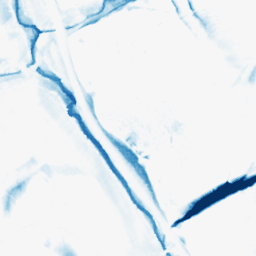
Category: morphological
Decomposition family: morphological_diamond
Decomposition parameters: operation: closing
radius: 15
Upsampling method: sinc_blackman
Upsampling parameters: scale: 2
kernel_size: 4
Upsampling scale: 2